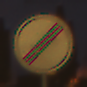
Verkehrszeichen: EndeSaemtlicherBegrenzungen
Umgebung: Outdoor, Urban
Tageszeit: Night
Wetter: PartlyCloudy
Licht: Artificial
Jahreszeit: NotSpecified
Kontrast: HighContrast